九年级 · 立体几何学
下列几何体中, 主视图和俯视图都为矩形的是 ( )
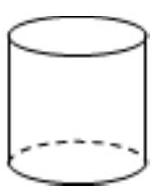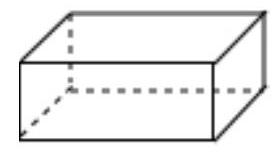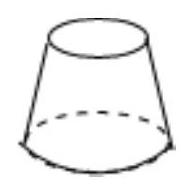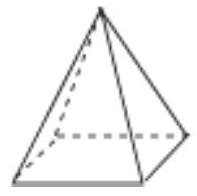
A.

B.

C.

D.

答案: B
解析: B

【解析】A 选项：主视图为矩形、俯视图为圆;

B 选项: 主视图和俯视图均为矩形;

$C$ 选项：主视图为等腰梯形、俯视图为圆环;

D 选项: 主视图为等腰三角形、俯视图为有对角线的矩形;

故选 B.